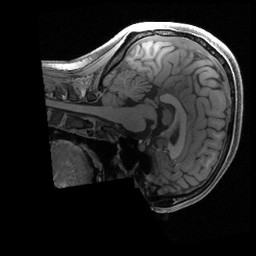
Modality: T1w
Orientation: sagittal
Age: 30
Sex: female
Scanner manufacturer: siemens
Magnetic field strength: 3 T
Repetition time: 2.4 s
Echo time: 0.00222 s